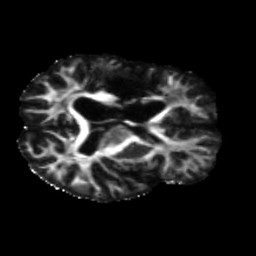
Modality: FA
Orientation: axial
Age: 58
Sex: male
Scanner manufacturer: siemens
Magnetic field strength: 3 T
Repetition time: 5.47 s
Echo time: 0.0854 s